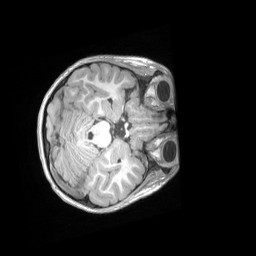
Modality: T1w
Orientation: axial
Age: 7
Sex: female
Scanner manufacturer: siemens
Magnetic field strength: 3 T
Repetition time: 2.53 s
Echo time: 0.00164 s